Question: I called captureAudio method from Capture class.
It opens an empty dialog box on IOS 7, with save/cancel buttons.
No audio bar shown to user understands recording.
It's ok on android.

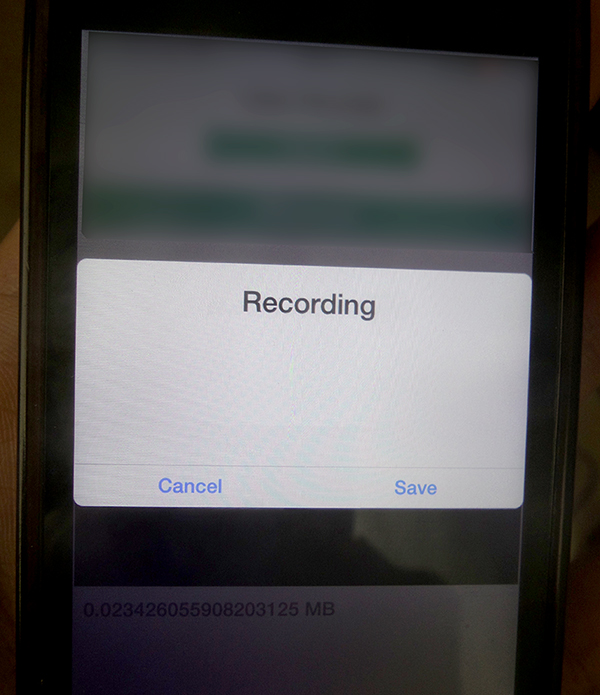
Answer: Since iOS doesn't have a capture UI like Androids this is implemented entirely in Java. You can write your own implementation of this rather easily e.g. this is from the Codename One 'IOSImplementation.java' file that does exactly that:
'''
public void captureAudio(ActionListener response) {
String p = FileSystemStorage.getInstance().getAppHomePath();
if(!p.endsWith("/")) {
p += "/";
}
try {
final Media media = MediaManager.createMediaRecorder(p + "cn1TempAudioFile", MediaManager.getAvailableRecordingMimeTypes()[0]);
media.play();
boolean b = Dialog.show("Recording", "", "Save", "Cancel");
final Dialog d = new Dialog("Recording");
media.pause();
media.cleanup();
d.dispose();
if(b) {
response.actionPerformed(new ActionEvent(p + "cn1TempAudioFile"));
} else {
FileSystemStorage.getInstance().delete(p + "cn1TempAudioFile");
response.actionPerformed(null);
}
} catch(IOException err) {
err.printStackTrace();
response.actionPerformed(null);
}
}
'''